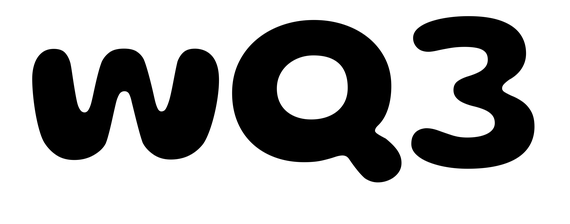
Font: Gluten_SemiBold